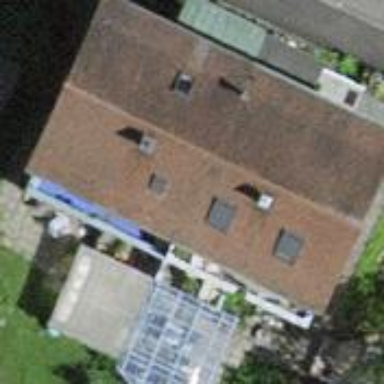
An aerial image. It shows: Semidetached house.